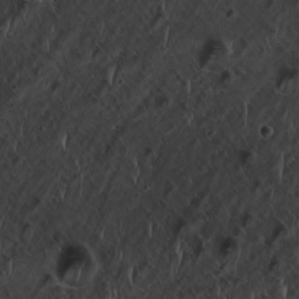
Label: non_frost